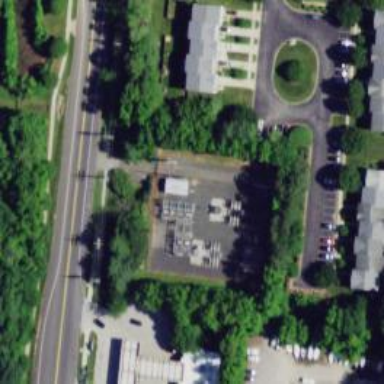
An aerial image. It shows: Minor distribution power substation.